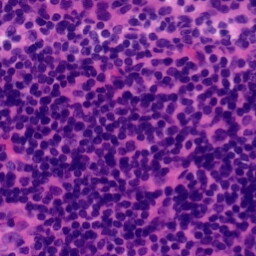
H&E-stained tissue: Tonsil